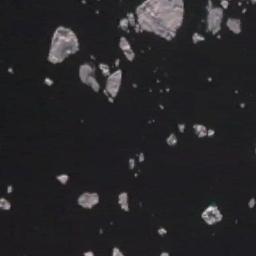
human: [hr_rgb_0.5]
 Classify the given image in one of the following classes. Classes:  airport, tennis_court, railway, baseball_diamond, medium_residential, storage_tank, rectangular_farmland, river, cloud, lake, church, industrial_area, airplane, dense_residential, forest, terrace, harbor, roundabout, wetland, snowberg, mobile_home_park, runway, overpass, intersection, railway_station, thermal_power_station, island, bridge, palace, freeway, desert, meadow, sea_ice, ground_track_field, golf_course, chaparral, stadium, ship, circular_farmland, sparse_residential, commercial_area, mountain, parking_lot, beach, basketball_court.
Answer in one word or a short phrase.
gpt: sea_ice